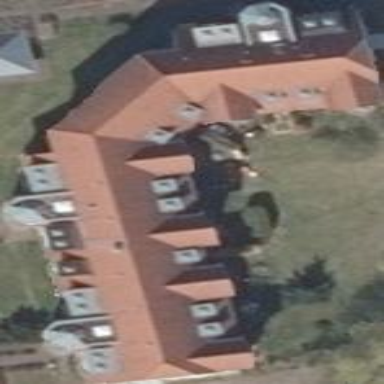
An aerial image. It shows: Building featuring apartments with half-hipped roof.